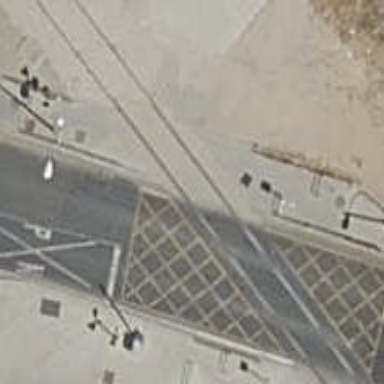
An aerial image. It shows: Railway crossing with traffic signals and chicane.